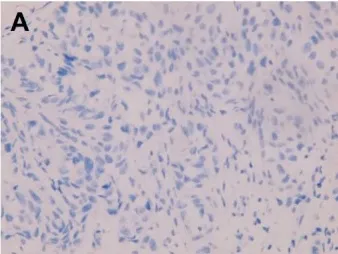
Metastatic squamous cell carcinoma over peritoneum. Negative immunohistochemical staining for. CK7.
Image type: pathology (immunostaining)